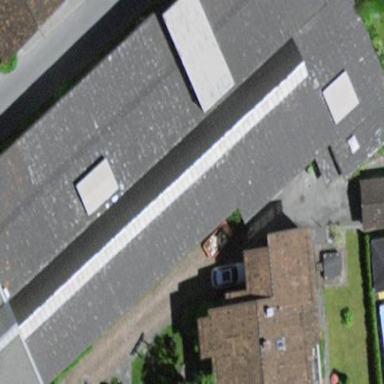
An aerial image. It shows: Industrial building.